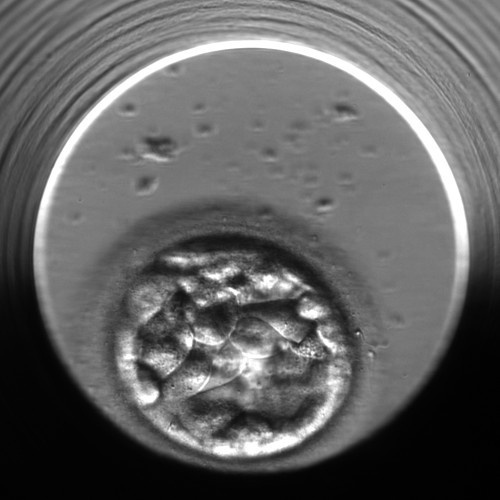
Embryo quality: poor